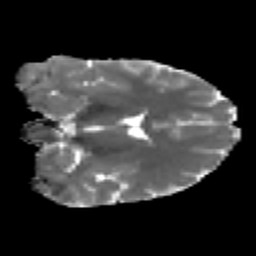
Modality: MD
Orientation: coronal
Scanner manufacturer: ge
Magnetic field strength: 3 T
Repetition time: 7.98 s
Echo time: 0.0701 s